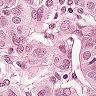
Metastatic tissue present: yes